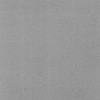
Label: dusty